Chest X-ray. View position: PA
Patient age: 51
Patient sex: F
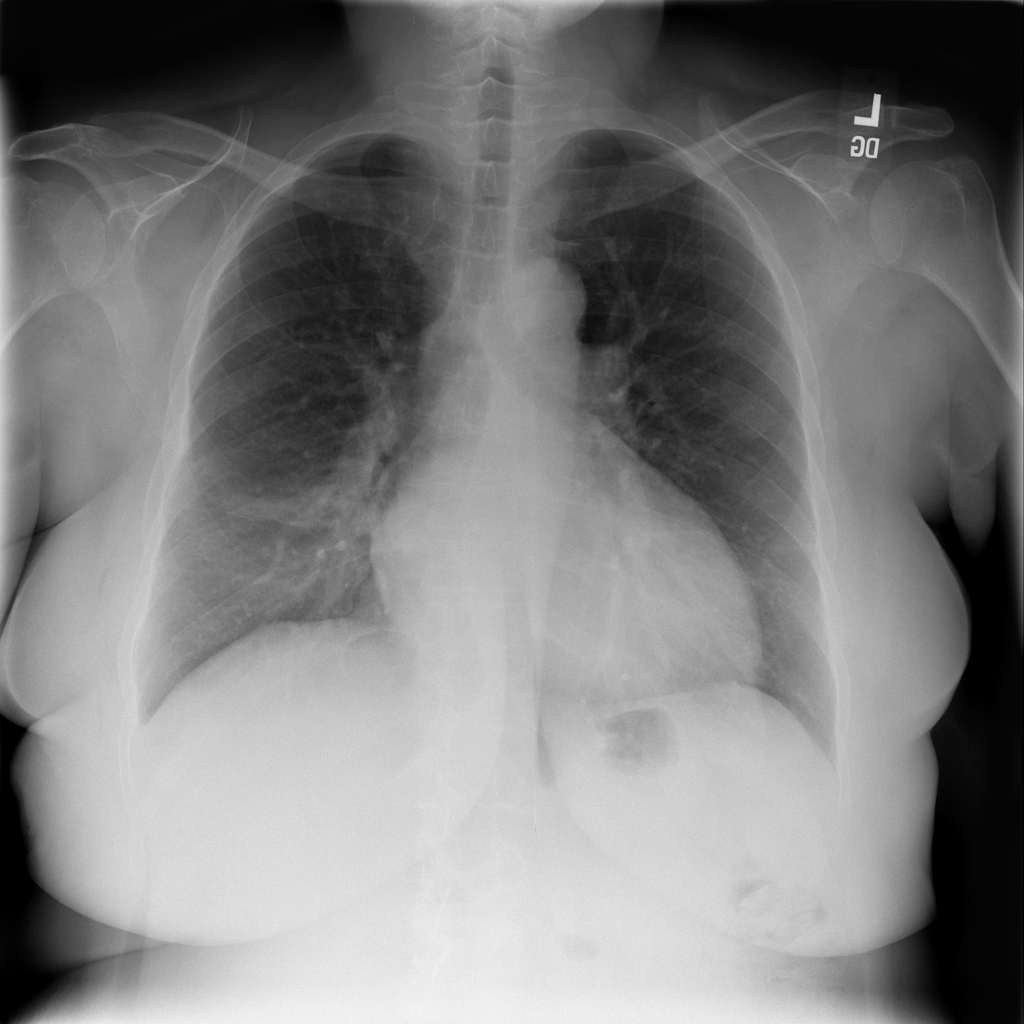
Finding: Pneumothorax